Field crop: maize
Growth stage: 2
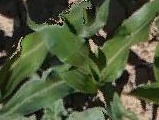
Species: maize